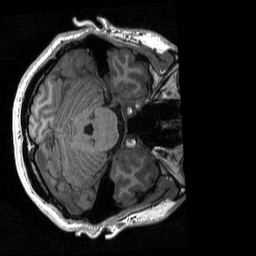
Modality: T1w
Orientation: axial
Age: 26
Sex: male
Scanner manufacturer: siemens
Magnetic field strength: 3 T
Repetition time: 2.3 s
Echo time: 0.00298 s